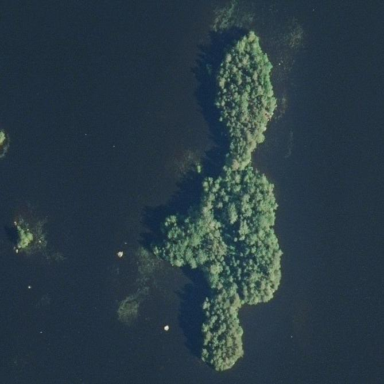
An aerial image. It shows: Image showing island.